九年级 · 解析几何
如图是抛物线 $y=a x^{2}+b x+c$ 的示意图，则 $a$ 的值可以是（）

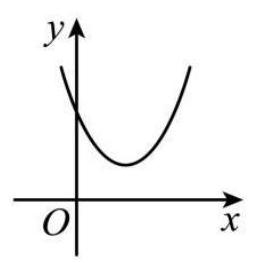
A. 2
B. 0
C. -1
D. -2

答案: A
解析: 由图象可知抛物线的开口向上, 得出二次项系数大于 0 , 即可得出答案.

【详解】解: $\because$ 抛物线的靠口向上,

$\therefore$ 二次项系数大于 0 ,

$\therefore$ 只有 $\mathrm{A}$ 选项符合题意,

故选: A.

【点睛】本题主要考查二次函数的图象与系数的关系, 关键是要牢记二次项系数与图象开口的关系.